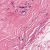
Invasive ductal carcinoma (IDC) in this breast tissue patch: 0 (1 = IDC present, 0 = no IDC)